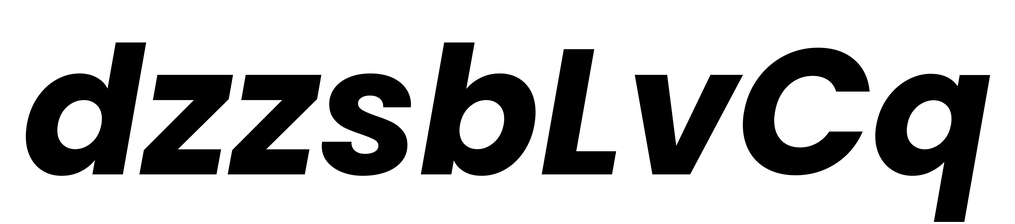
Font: Poppins-BoldItalic